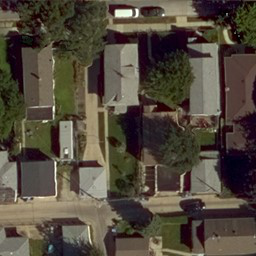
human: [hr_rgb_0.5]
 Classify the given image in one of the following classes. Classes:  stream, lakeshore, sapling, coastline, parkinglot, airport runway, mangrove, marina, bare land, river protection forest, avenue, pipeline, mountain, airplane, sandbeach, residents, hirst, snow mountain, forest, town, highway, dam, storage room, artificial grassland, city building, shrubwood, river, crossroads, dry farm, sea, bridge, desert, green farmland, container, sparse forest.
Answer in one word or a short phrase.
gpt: residents